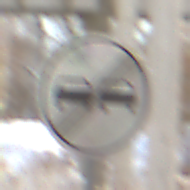
Verkehrszeichen: EndeUeberholverbot
Umgebung: Roofed, Suburban
Tageszeit: MorningAfternoon
Wetter: PartlyCloudy
Licht: Natural
Jahreszeit: Winter
Kontrast: LowContrast